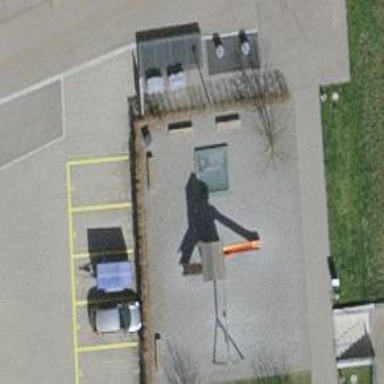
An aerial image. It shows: Bench.